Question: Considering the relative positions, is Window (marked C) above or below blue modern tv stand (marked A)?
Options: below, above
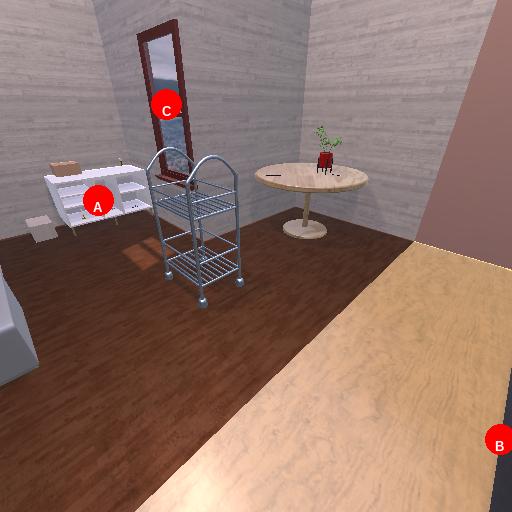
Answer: below